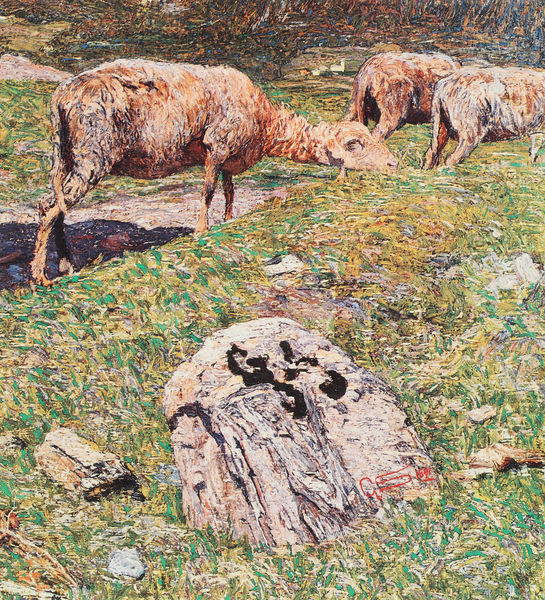
Titel: Mezzogiorno sulle Alpi/ Mittag in den Alpen/ Hirtin
Künstler: Giovanni Segantini
Institution: Otto Fischbacher Stiftung, San Gallo
Schlagwörter: felsen, gemälde, schatten, impressionismus, landschaft, hell, schwarz, zeichen, gras, wiese, malerei, stein, öl, weide, beine, berge, fels, farbe, tag, grasen, bauernhof, essen, schaf, strich, ölmalerei, duft, kräuter, schafe, schwazr